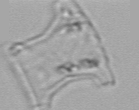
Label: Eucampia